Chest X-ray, AP view. Patient: 46 years old, sex M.
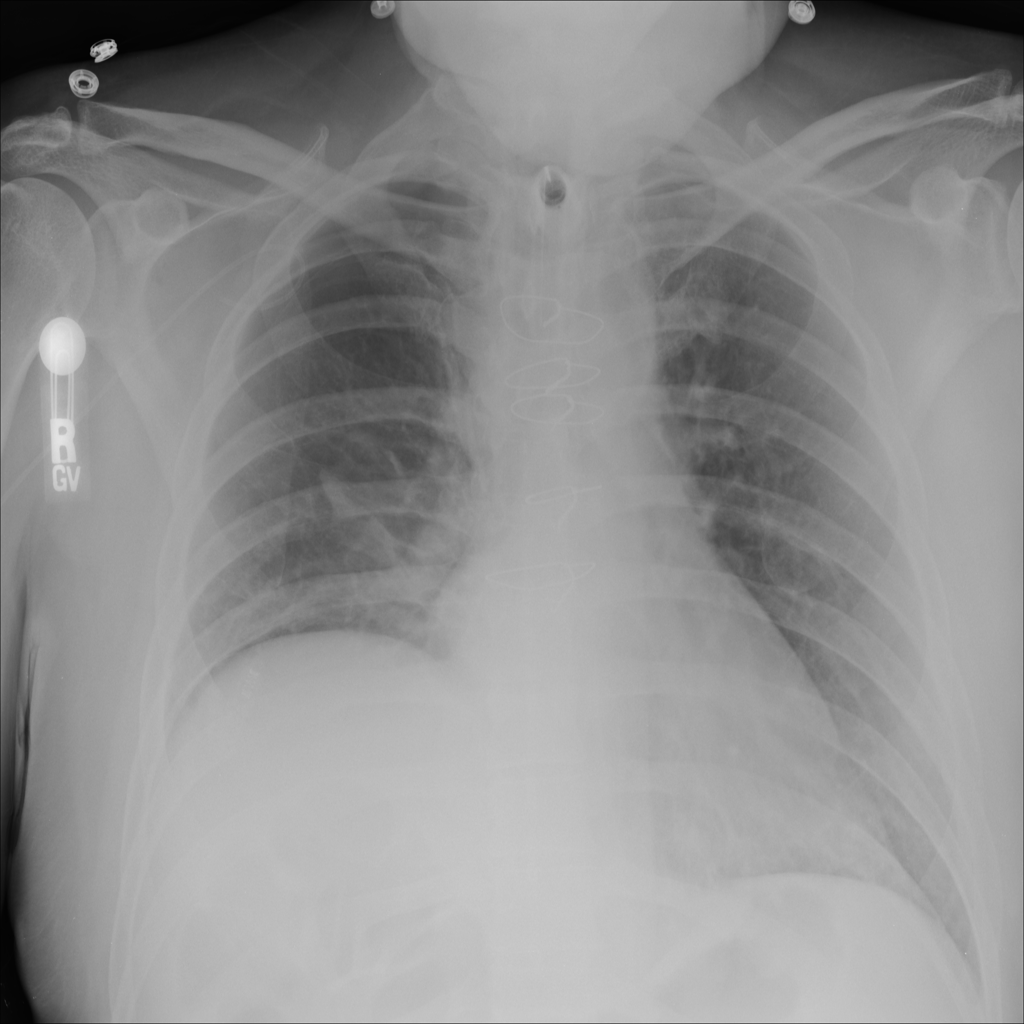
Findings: Pneumothorax